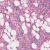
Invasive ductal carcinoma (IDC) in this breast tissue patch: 1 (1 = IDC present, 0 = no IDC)